二年级 · 算术
列坚式计算。（每小题 2 分, 共 8 分)

$$
39 \div 8=\quad 44 \div 6=\quad 50 \div 7=\quad 72 \div 9=
$$
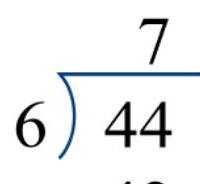
答案: $8 \longdiv { 3 9 }$

$7 \longdiv { 5 0 }$
$9 \longdiv { 7 2 }$
$\frac{32}{7}$
$\frac{42}{2}$
$\frac{49}{1}$
$\frac{72}{0}$